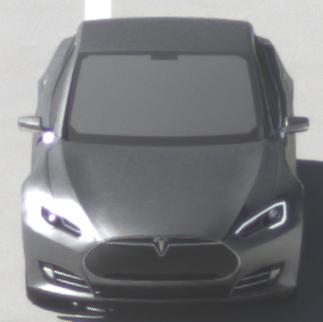
Make: Tesla
Model: Model S 60
Detailed model: Model S
Model produced from: 2013/10
Model produced until: 2014/10
Doors: 5
Color: gray
Road condition: dry road
Daytime: midday
Contrast: high contrast